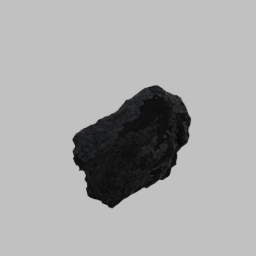
Label: architecture